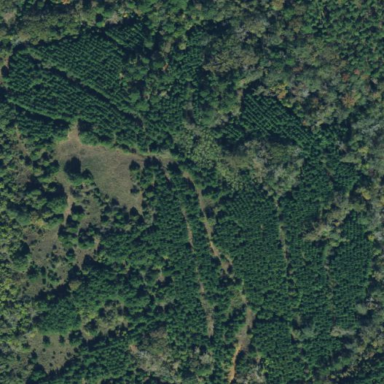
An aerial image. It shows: Evergreen needle-leaved forest.